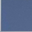
Piece: xx